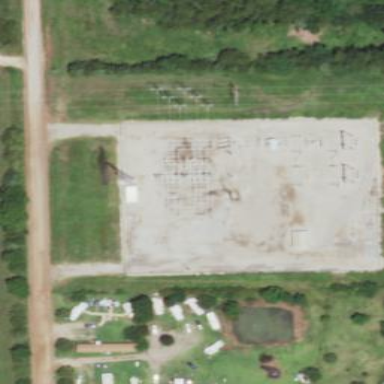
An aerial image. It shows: Transmission substation enclosed by chain-link fence.